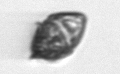
Label: Kryptoperidinium_triquetrum